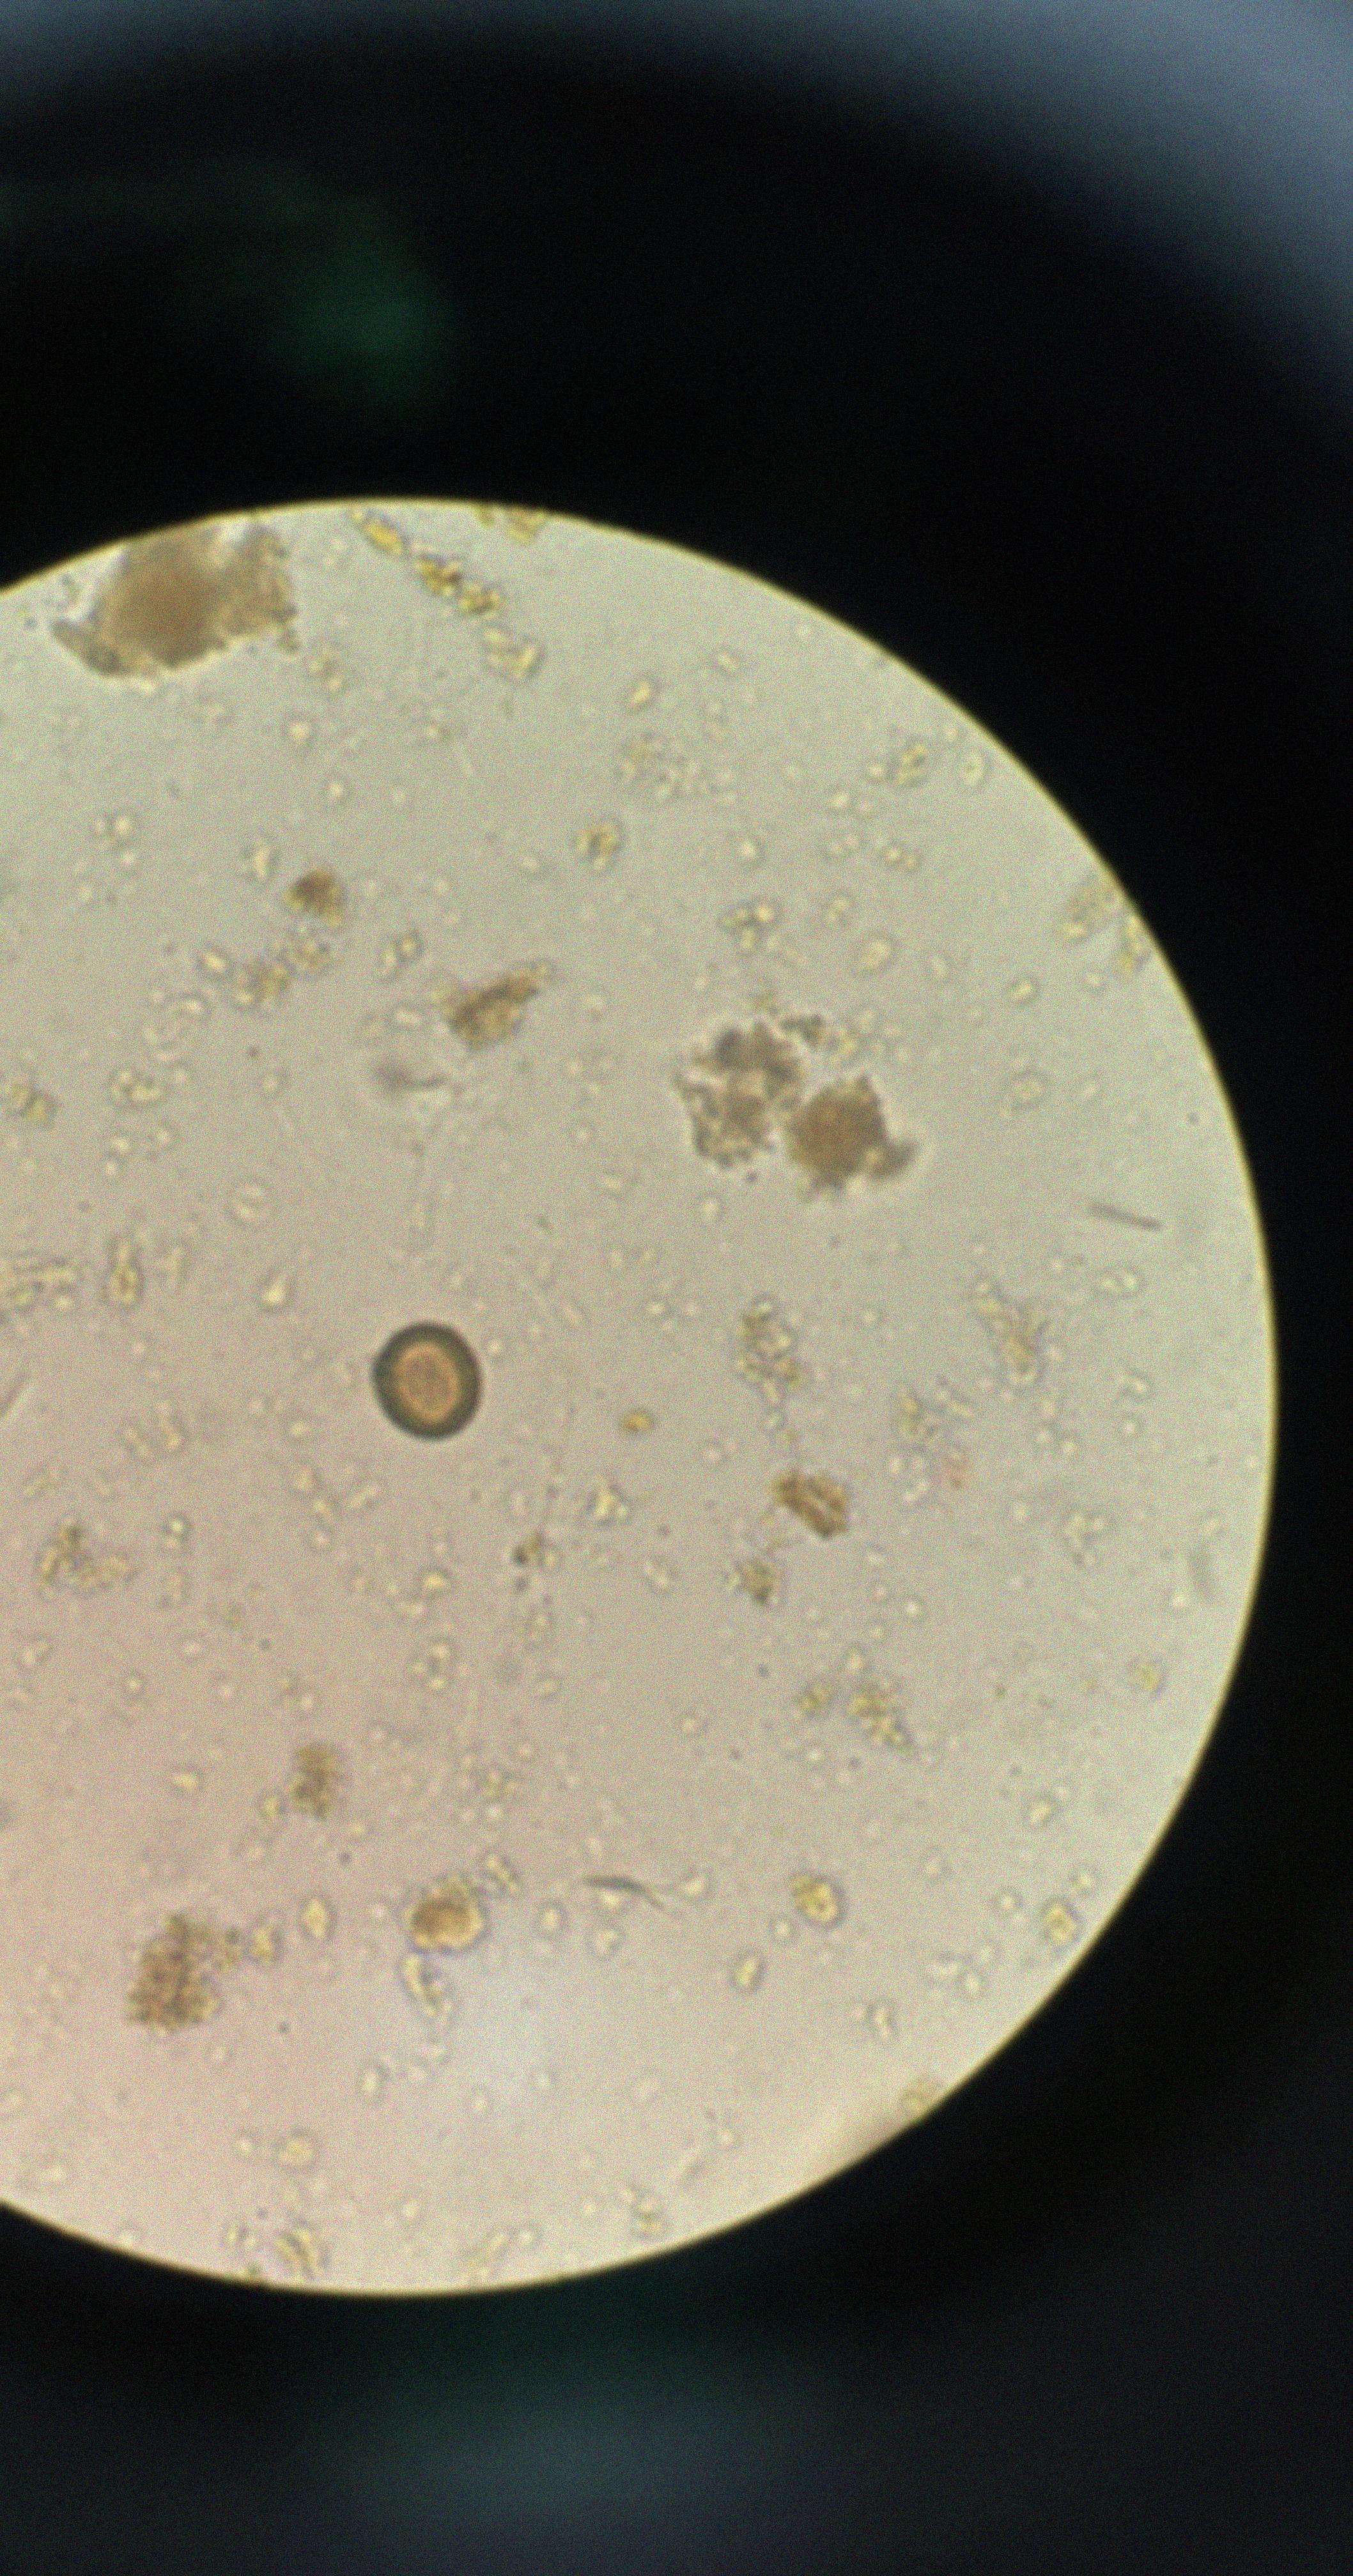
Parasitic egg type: Taenia spp. egg